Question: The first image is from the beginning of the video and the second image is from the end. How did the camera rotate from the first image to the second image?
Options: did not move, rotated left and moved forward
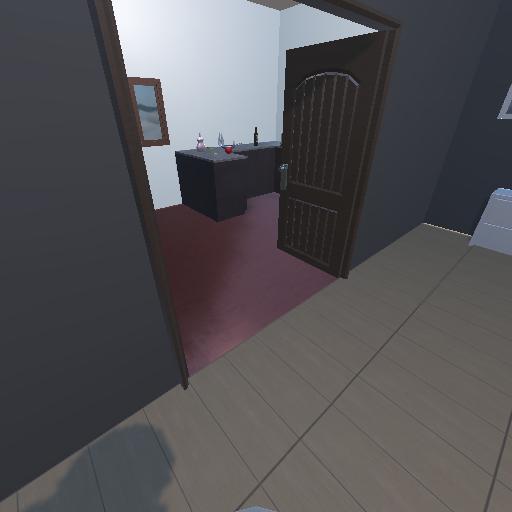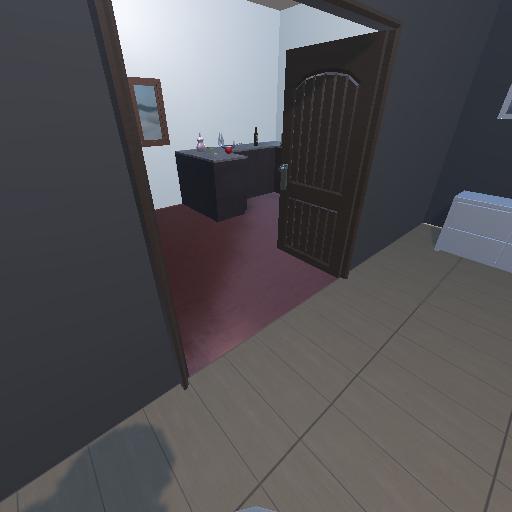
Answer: did not move